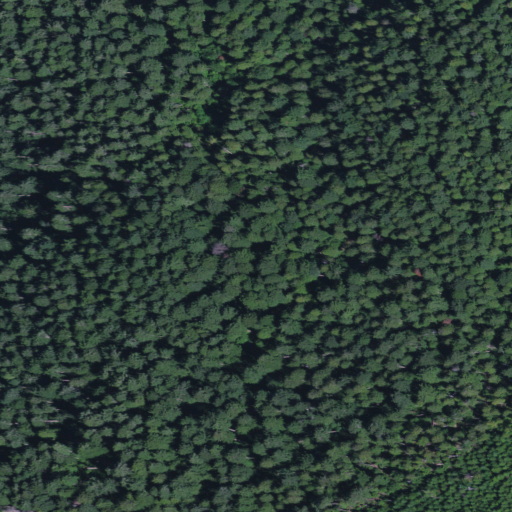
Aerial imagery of plain(s) in Oregon named Flannigan Prairie containing only evergreen forest